Question: I am using jQuery's 'autocomplete' function to fetch possible input labeles/values from .
It looks like this:

Normally returns an associative array of and .
But since determines whether the input is of type "zip" or type "city", I return an additional key/value pair: "type" :"city" or "type" : "zip".
I want to store this value as an attribute in the input box so that it could it could be used in later queries.
How do I do this?
I know the 'source' parameter for the autocomplete function could be a function that receives request, and response, but how do I get the response from it without modifying the source?
Right now my initialization looks like this:
'''
$('#addresssearch').autocomplete({
source: 'suggest_address.php',
minLength: 2
});
'''
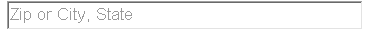
Answer: Your data object for each response can include any other key/value pairs you want. They then get included in the 'ui' argument of event handlers.
For exeample
'''
{ label:'Chicago', value:'chicago', bestPizza: 'Chicago Pizza'}
$('#addresssearch').autocomplete({
source: 'suggest_address.php',
minLength: 2,
select: function(event, ui) {
var pizza = ui.item.bestPizza;
}
});
'''
For a jQueryUI live demo example clcik on "View Source" in following API demo:
<URL>